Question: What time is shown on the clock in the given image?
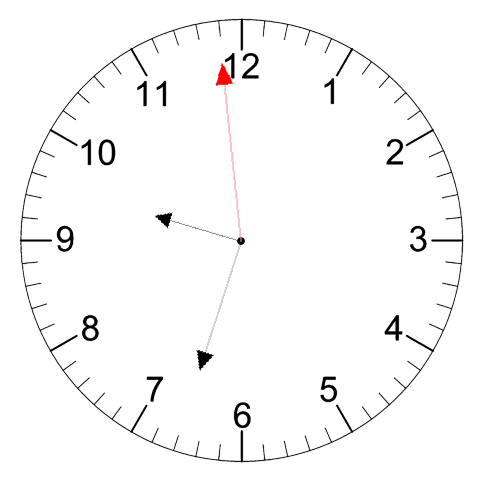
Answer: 09:32:59